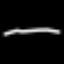
Label: line